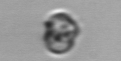
Label: Dinophyceae